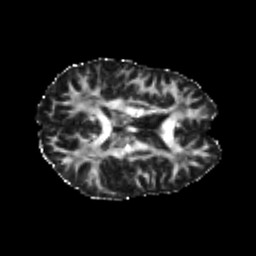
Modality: FA
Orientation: axial
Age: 20
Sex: female
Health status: healthy
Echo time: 0.074 s